Question: When using a string
'NSString *Content = @"mytestline one
My second line";'
'MyTextView1.text = Content;'
the textview prints out 2 lines correctly.
When reading the same string from resource
'NSString *Content = ReadMyStringClass'
'MyTextView1.text = Content;'
TextView only print out one single line with content of unescaped characters "
" included.
How to create newline on Textview?

Code of ReadMyStringClass
'''
NSString *path = [[NSBundle mainBundle] bundlePath];
NSString *finalPath = [path stringByAppendingPathComponent:@"XmlDictionary.plist"];
NSDictionary *XmlDictionary = [NSDictionary dictionaryWithContentsOfFile: finalPath];
NSString *WelcomeText = [XmlDictionary objectForKey:@"WelcomeMessage"];
'''
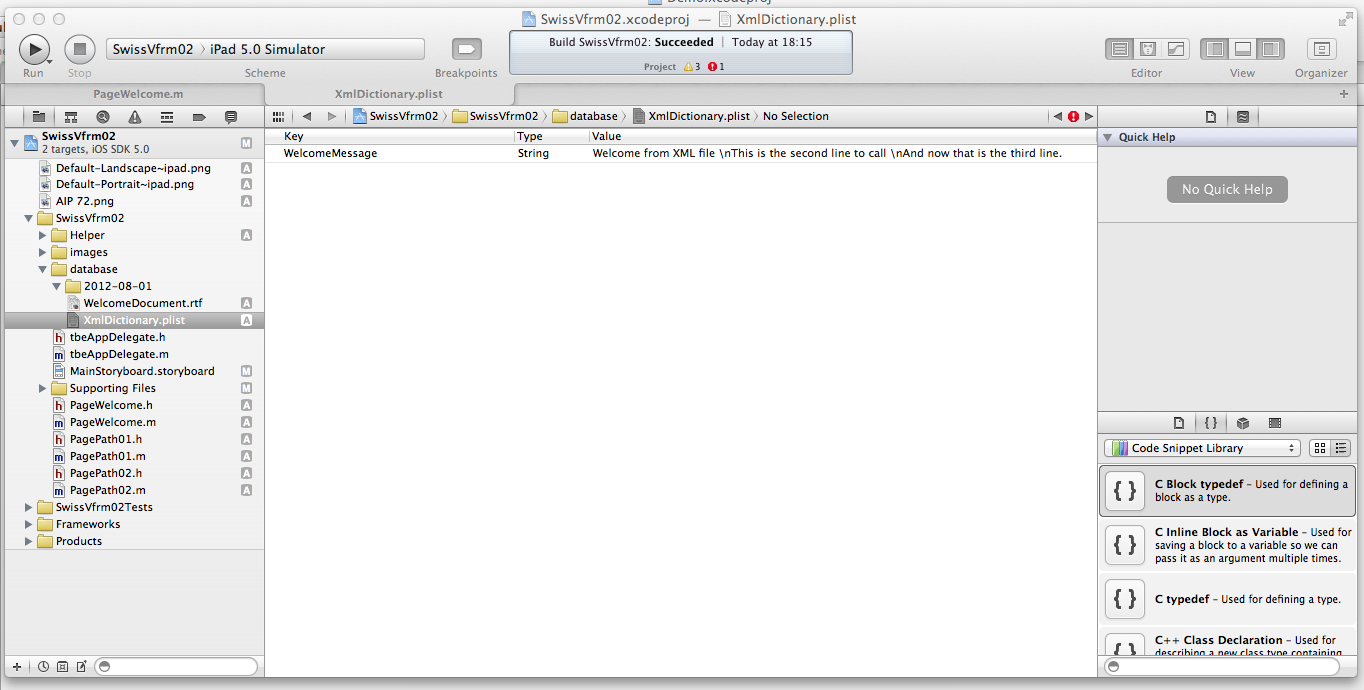
Answer: The problem is in the string in the plist file. It doesn't contain a new line character but the two characters '\' and 'n'. So you should either 1) edit the plist file, and insert new line characters by pressing + or 2) change the occurrences of '
' programmatically.
'''
NSString *WelcomeText = [[XmlDictionary objectForKey:@"WelcomeMessage"] stringByReplacingOccurrencesOfString:@"\n" withString:@"
"];
'''